Question: I made an EJB 3.0 and a client.
This is the pom for my EJB:
'''
<repositories>
<repository>
<id>Jboss</id>
<url>https://repository.jboss.org/nexus/content/repositories/releases/</url>
</repository>
</repositories>
<dependencies>
<dependency>
<groupId>javax</groupId>
<artifactId>javaee-api</artifactId>
<version>6.0</version>
<scope>provided</scope>
</dependency>
<dependency>
<groupId>org.jboss.ejb3</groupId>
<artifactId>jboss-ejb3-ext-api</artifactId>
<version>1.0.0</version>
</dependency>
<dependency>
<groupId>org.jboss.ejb3</groupId>
<artifactId>jboss-ejb3-ext-api-impl</artifactId>
<version>1.0.0</version>
</dependency>
</dependencies>
'''
But jboss-ejb3-ext-api and it's implementation cannot be retrieved :/
eclipse is telling me :
> The container 'Maven Dependencies' references non existing library
'C:\usr\local\m2-repository\org\jboss\ejb3\jboss-ejb3-ext-api\1.0.0\jboss-ejb3-ext-api-1.0.0.jar' MyFirstMavenEjb
In my client I just added "jnp-client", and there is not problem about retrieving this one.
Any idea why I can't retrieve those 2 jars?
Thanks.
EDIT
I need this class: "org.jboss.ejb3.annotation.RemoteBinding" To use the @RemoteBinding.
Edit 2 : solution
after doing some "mvn clean install" in cmd I saw that maven was trying to download some transitie dependency.....
FROM THE OLD JBOSS REPO. since it was denied acces it just stopped before downloading the final .jar

Adding the following exlusions solved the problem (the jar wich acces is being denied)
'''
<exclusions>
<exclusion>
<groupId>gnu-getopt</groupId>
<artifactId>getopt</artifactId>
</exclusion>
<exclusion>
<groupId>apache-xerces</groupId>
<artifactId>xml-apis</artifactId>
</exclusion>
<exclusion>
<groupId>apache-xerces</groupId>
<artifactId>xercesImpl</artifactId>
</exclusion>
<exclusion>
<groupId>wutka-dtdparser</groupId>
<artifactId>dtdparser121</artifactId>
</exclusion>
<exclusion>
<groupId>sun-jaxb</groupId>
<artifactId>jaxb-api</artifactId>
</exclusion>
</exclusions>
'''
However isn't there a better solution?
I'm guessing that it's trying to get stuff from the old repo because this jar is not used anymore and a new one must be popular.
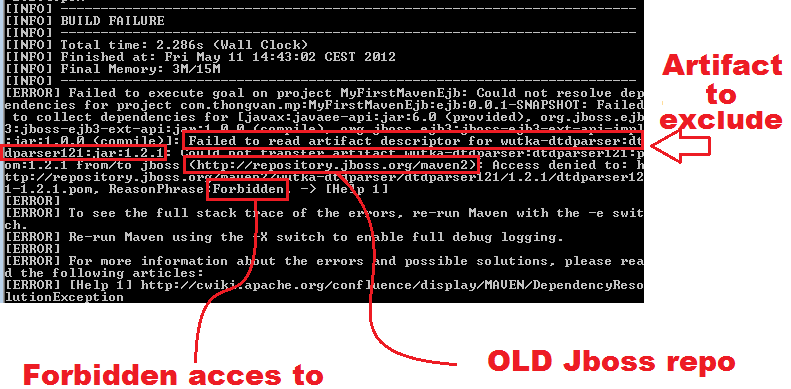
Answer: I found a better solution,
In fact this repository is depreciated, meaning jboss managment don't want you to use what's in it anymore.
BUT, access to this repo can be granted if you add a profile to your maven settings.xml
add this profile :
'''
<profile>
<id>jboss-deprecated-repository</id>
<repositories>
<repository>
<id>jboss-deprecated-repository</id>
<name>JBoss Deprecated Maven Repository</name>
<url>https://repository.jboss.org/nexus/content/repositories/deprecated/</url>
<layout>default</layout>
<releases>
<enabled>true</enabled>
<updatePolicy>never</updatePolicy>
</releases>
<snapshots>
<enabled>false</enabled>
<updatePolicy>never</updatePolicy>
</snapshots>
</repository>
</repositories>
</profile>
'''
And don't forget to activate the profile by addind that betwen
'''
<pluginGroups>
<pluginGroup>org.jboss.maven.plugins</pluginGroup>
</pluginGroups>
'''